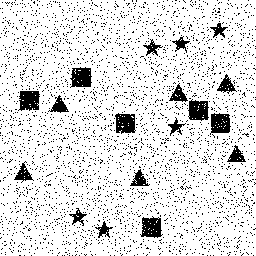
Squares: 6
Triangles: 6
Stars: 6
Total shapes: 18